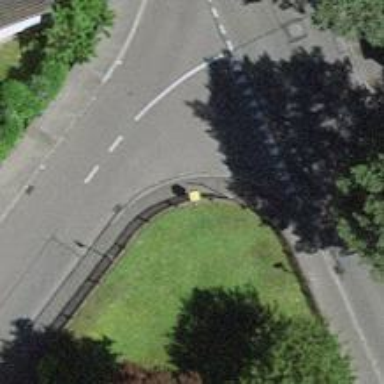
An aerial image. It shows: Post box.